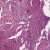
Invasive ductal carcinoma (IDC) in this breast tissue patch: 0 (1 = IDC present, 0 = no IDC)